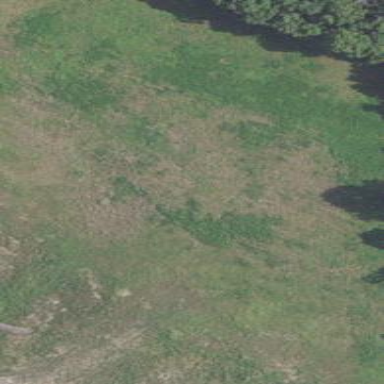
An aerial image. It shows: Agricultural meadow.